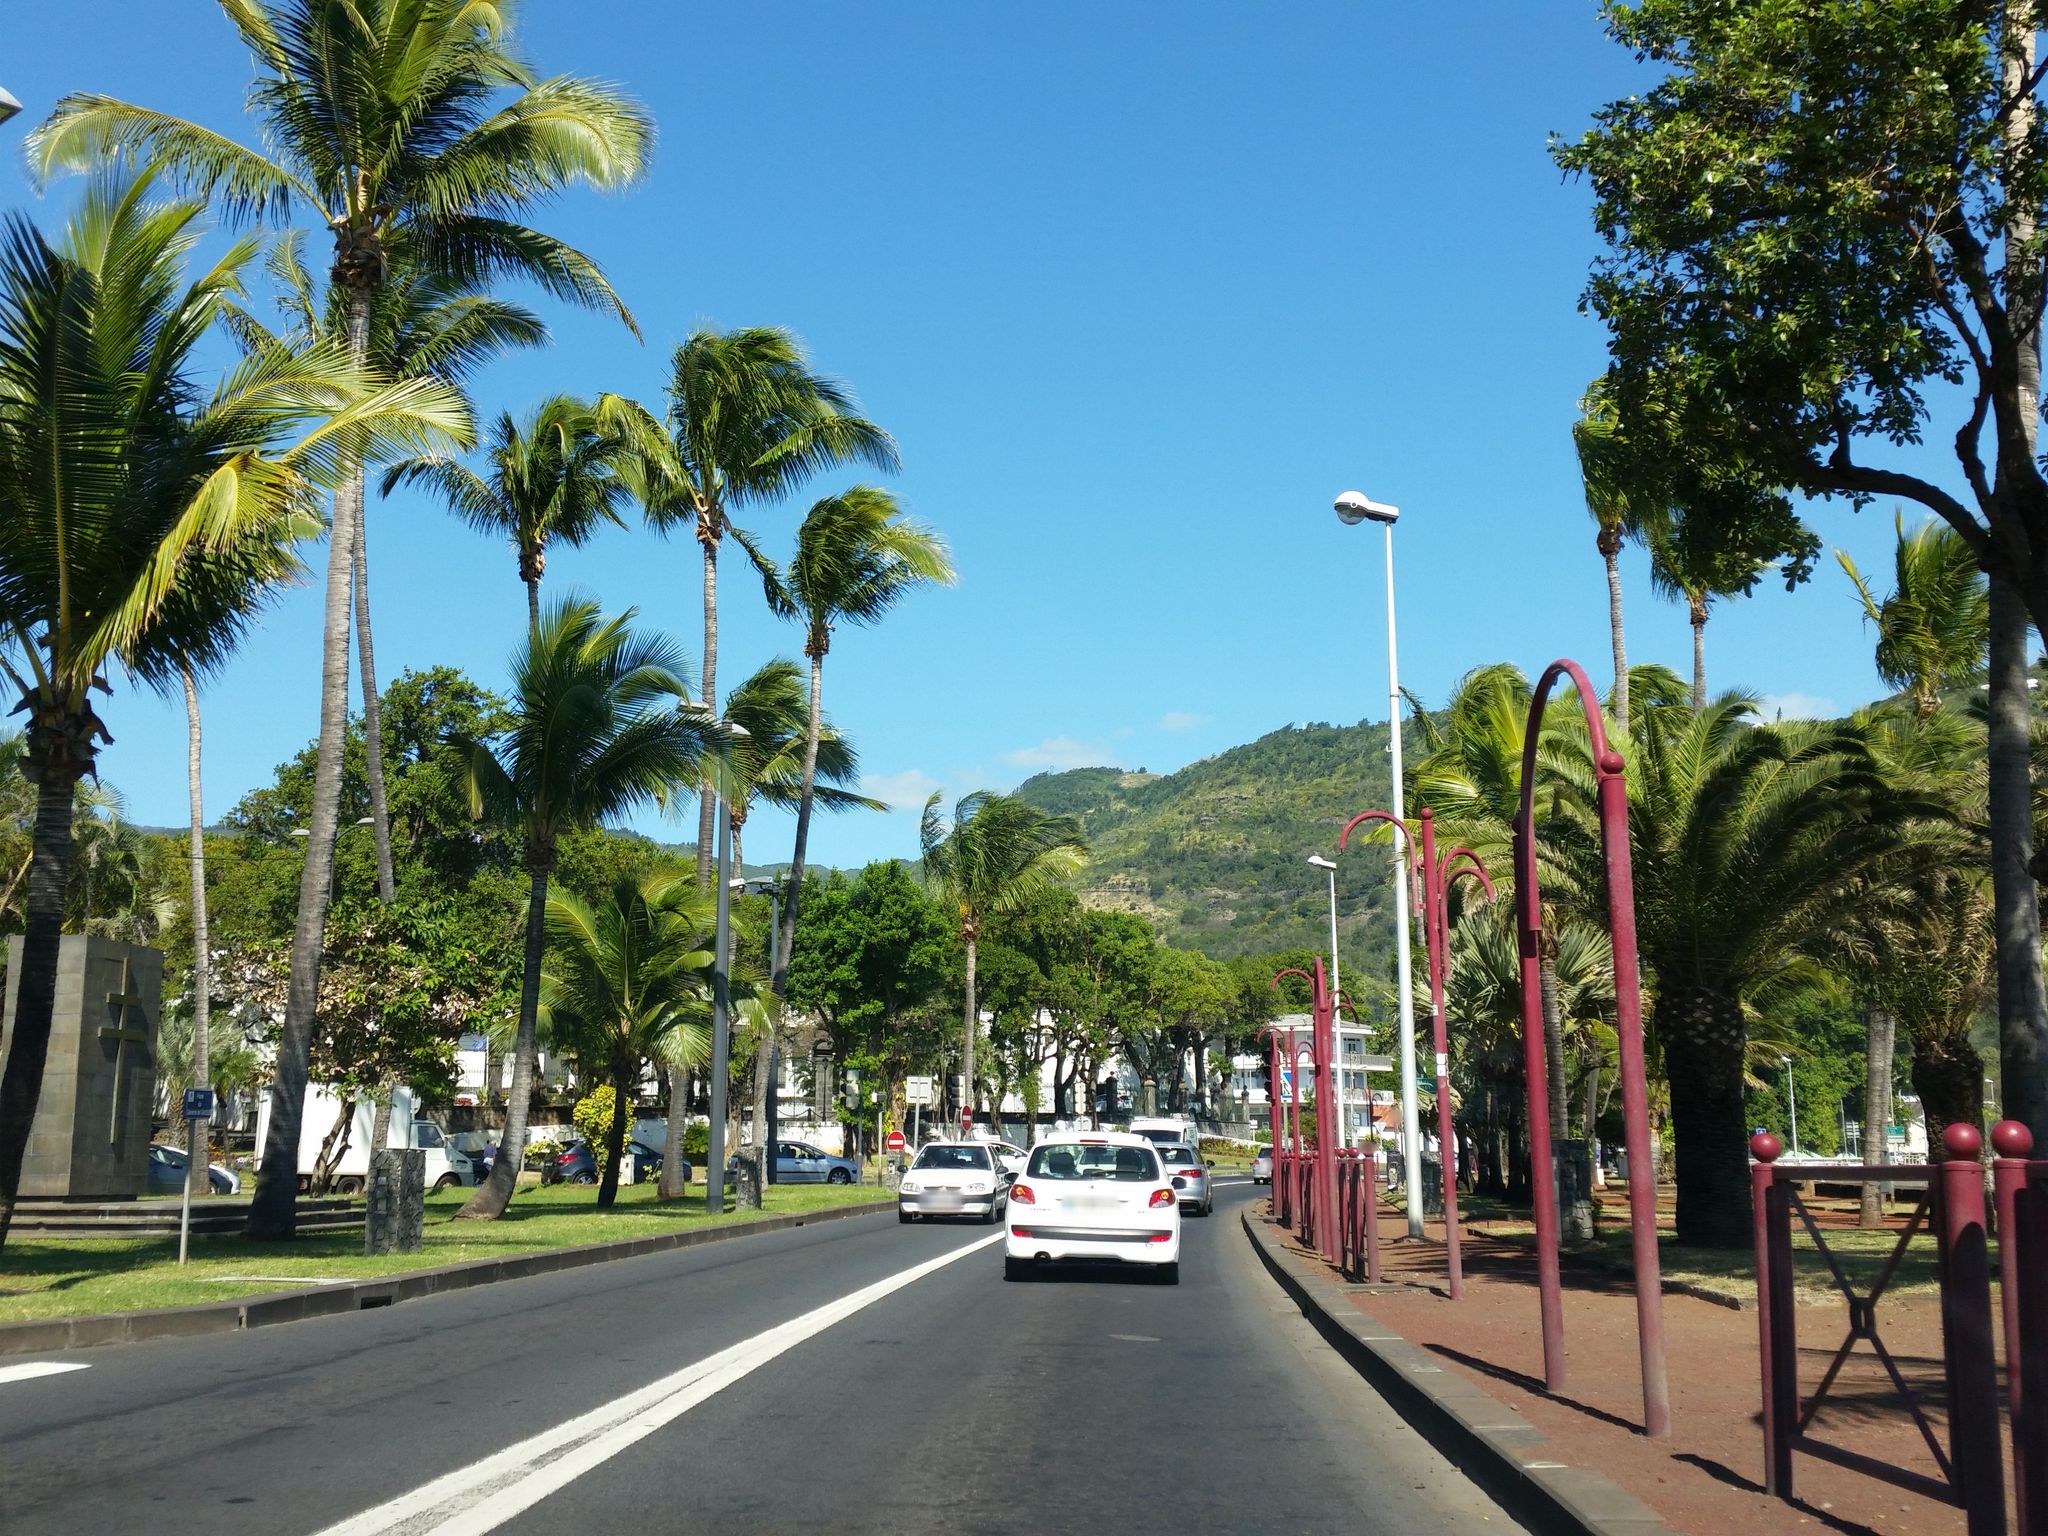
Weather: clear
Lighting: day
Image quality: good
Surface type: cycling surface
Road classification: primary
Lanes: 2
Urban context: urban centre
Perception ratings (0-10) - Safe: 7.46, Lively: 8.77, Beautiful: 7.85, Boring: 2.38, Depressing: 1.71, Wealthy: 4.61